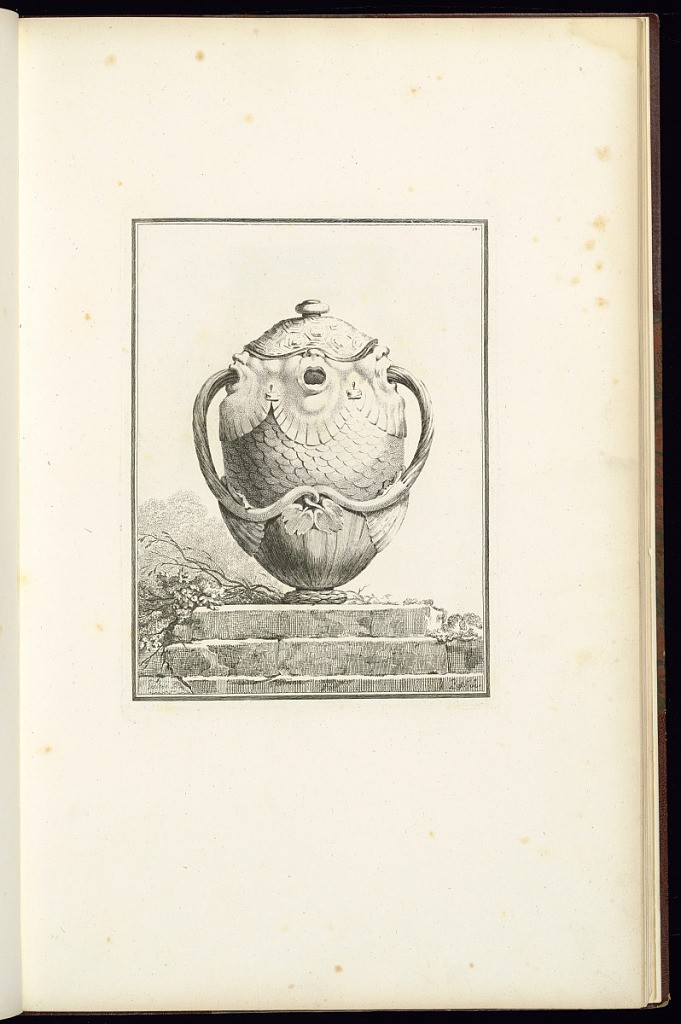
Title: Design for a Vase
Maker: Ennemond Alexandre Petitot, French, 1727 – 1801
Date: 1764
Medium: Etching on laid paper
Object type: Print
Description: Design for a lidded vase, decorated with open mouthed mascarons, with the handles coming out of two of the mouths. The body of the vase is decorated with a scale pattern, and shells with a laurel leaf foot. The lid is decorated with a turtle pattern. The vase sits on a stone base with foliage and branches and trees in the background to the left. The plate is signed and numbered.